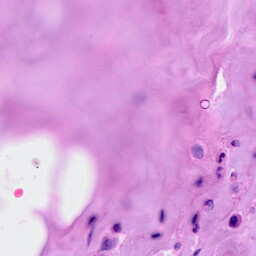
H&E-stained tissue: Breast